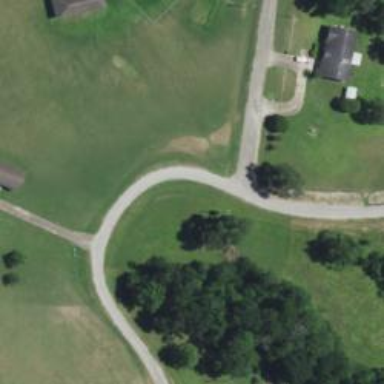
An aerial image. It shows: Residential road.